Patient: sex F, age 44
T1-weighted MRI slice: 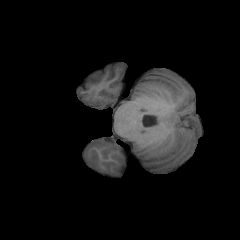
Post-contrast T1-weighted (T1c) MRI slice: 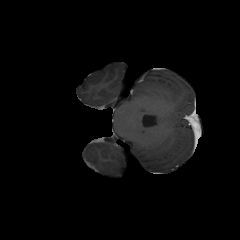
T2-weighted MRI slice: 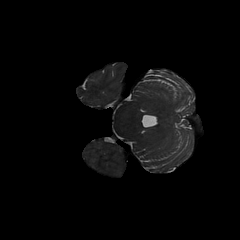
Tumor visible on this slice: no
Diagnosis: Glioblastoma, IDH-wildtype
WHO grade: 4